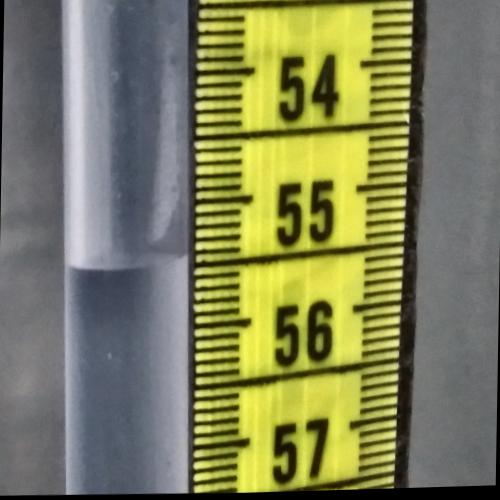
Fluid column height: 55.5 cm